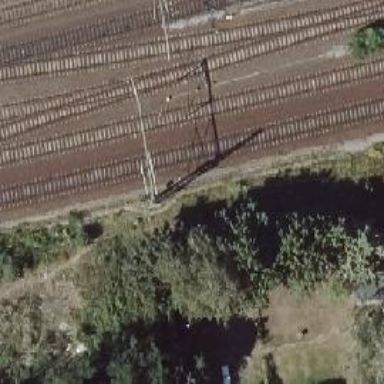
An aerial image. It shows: Railway milestone with catenary mast.